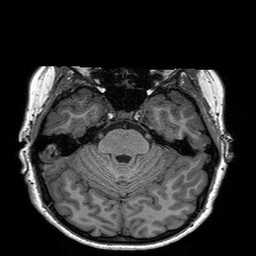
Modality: T1w
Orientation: coronal
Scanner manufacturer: siemens
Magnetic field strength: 3 T
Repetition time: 2.3 s
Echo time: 0.00298 s